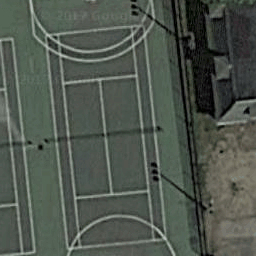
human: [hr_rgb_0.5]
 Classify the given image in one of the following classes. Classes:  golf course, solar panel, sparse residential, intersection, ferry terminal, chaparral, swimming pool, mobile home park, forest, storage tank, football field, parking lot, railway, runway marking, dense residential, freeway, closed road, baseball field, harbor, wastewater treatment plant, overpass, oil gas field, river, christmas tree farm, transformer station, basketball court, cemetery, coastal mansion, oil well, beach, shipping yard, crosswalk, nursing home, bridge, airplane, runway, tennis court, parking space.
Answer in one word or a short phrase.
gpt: basketball court